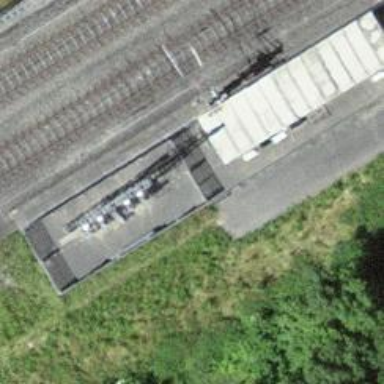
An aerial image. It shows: Man-made mast used for communication purposes.